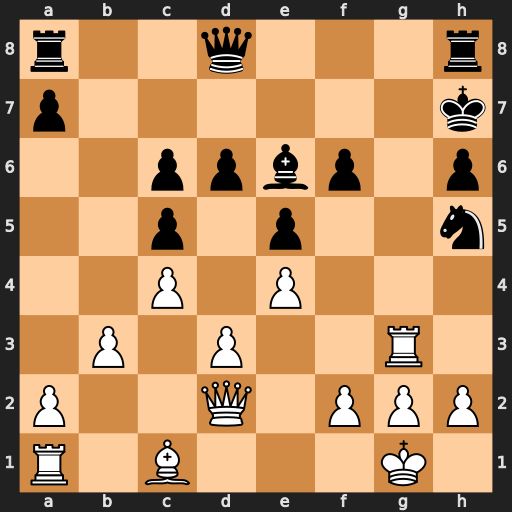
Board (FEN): r2q3r/p6k/2ppbp1p/2p1p2n/2P1P3/1P1P2R1/P2Q1PPP/R1B3K1
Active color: w
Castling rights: -
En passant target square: -
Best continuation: Qxh6#